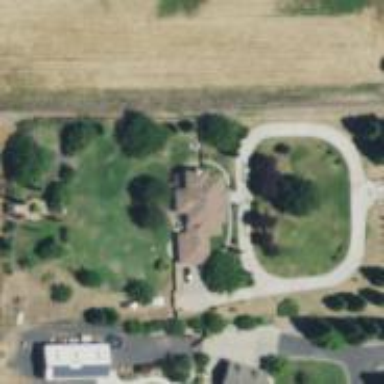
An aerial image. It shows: Driveway.